Field crop: tomato
Growth stage: 1
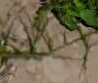
Species: cyperus